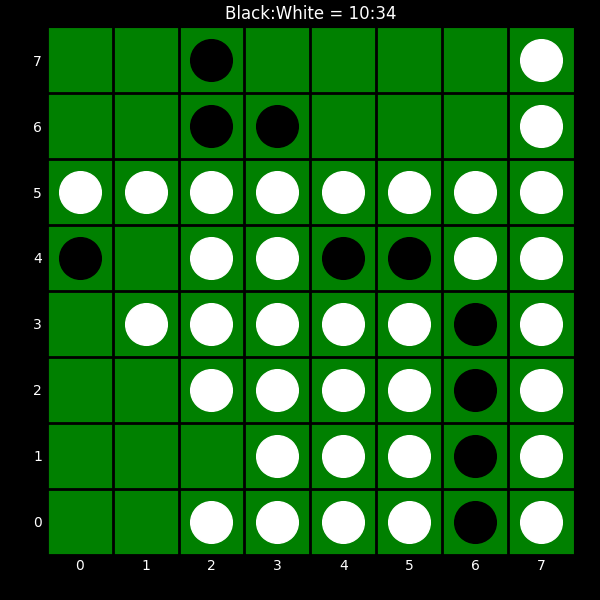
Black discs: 10
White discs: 34